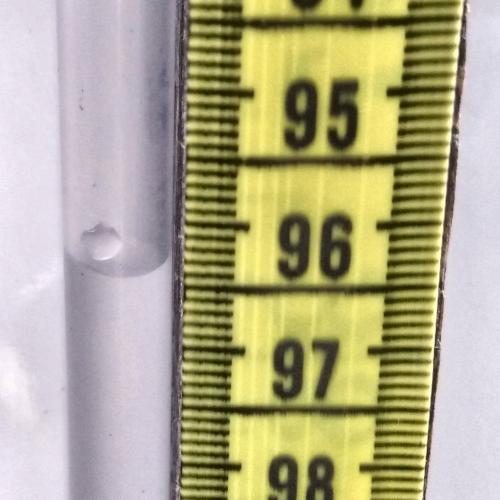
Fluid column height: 96.3 cm